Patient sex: M
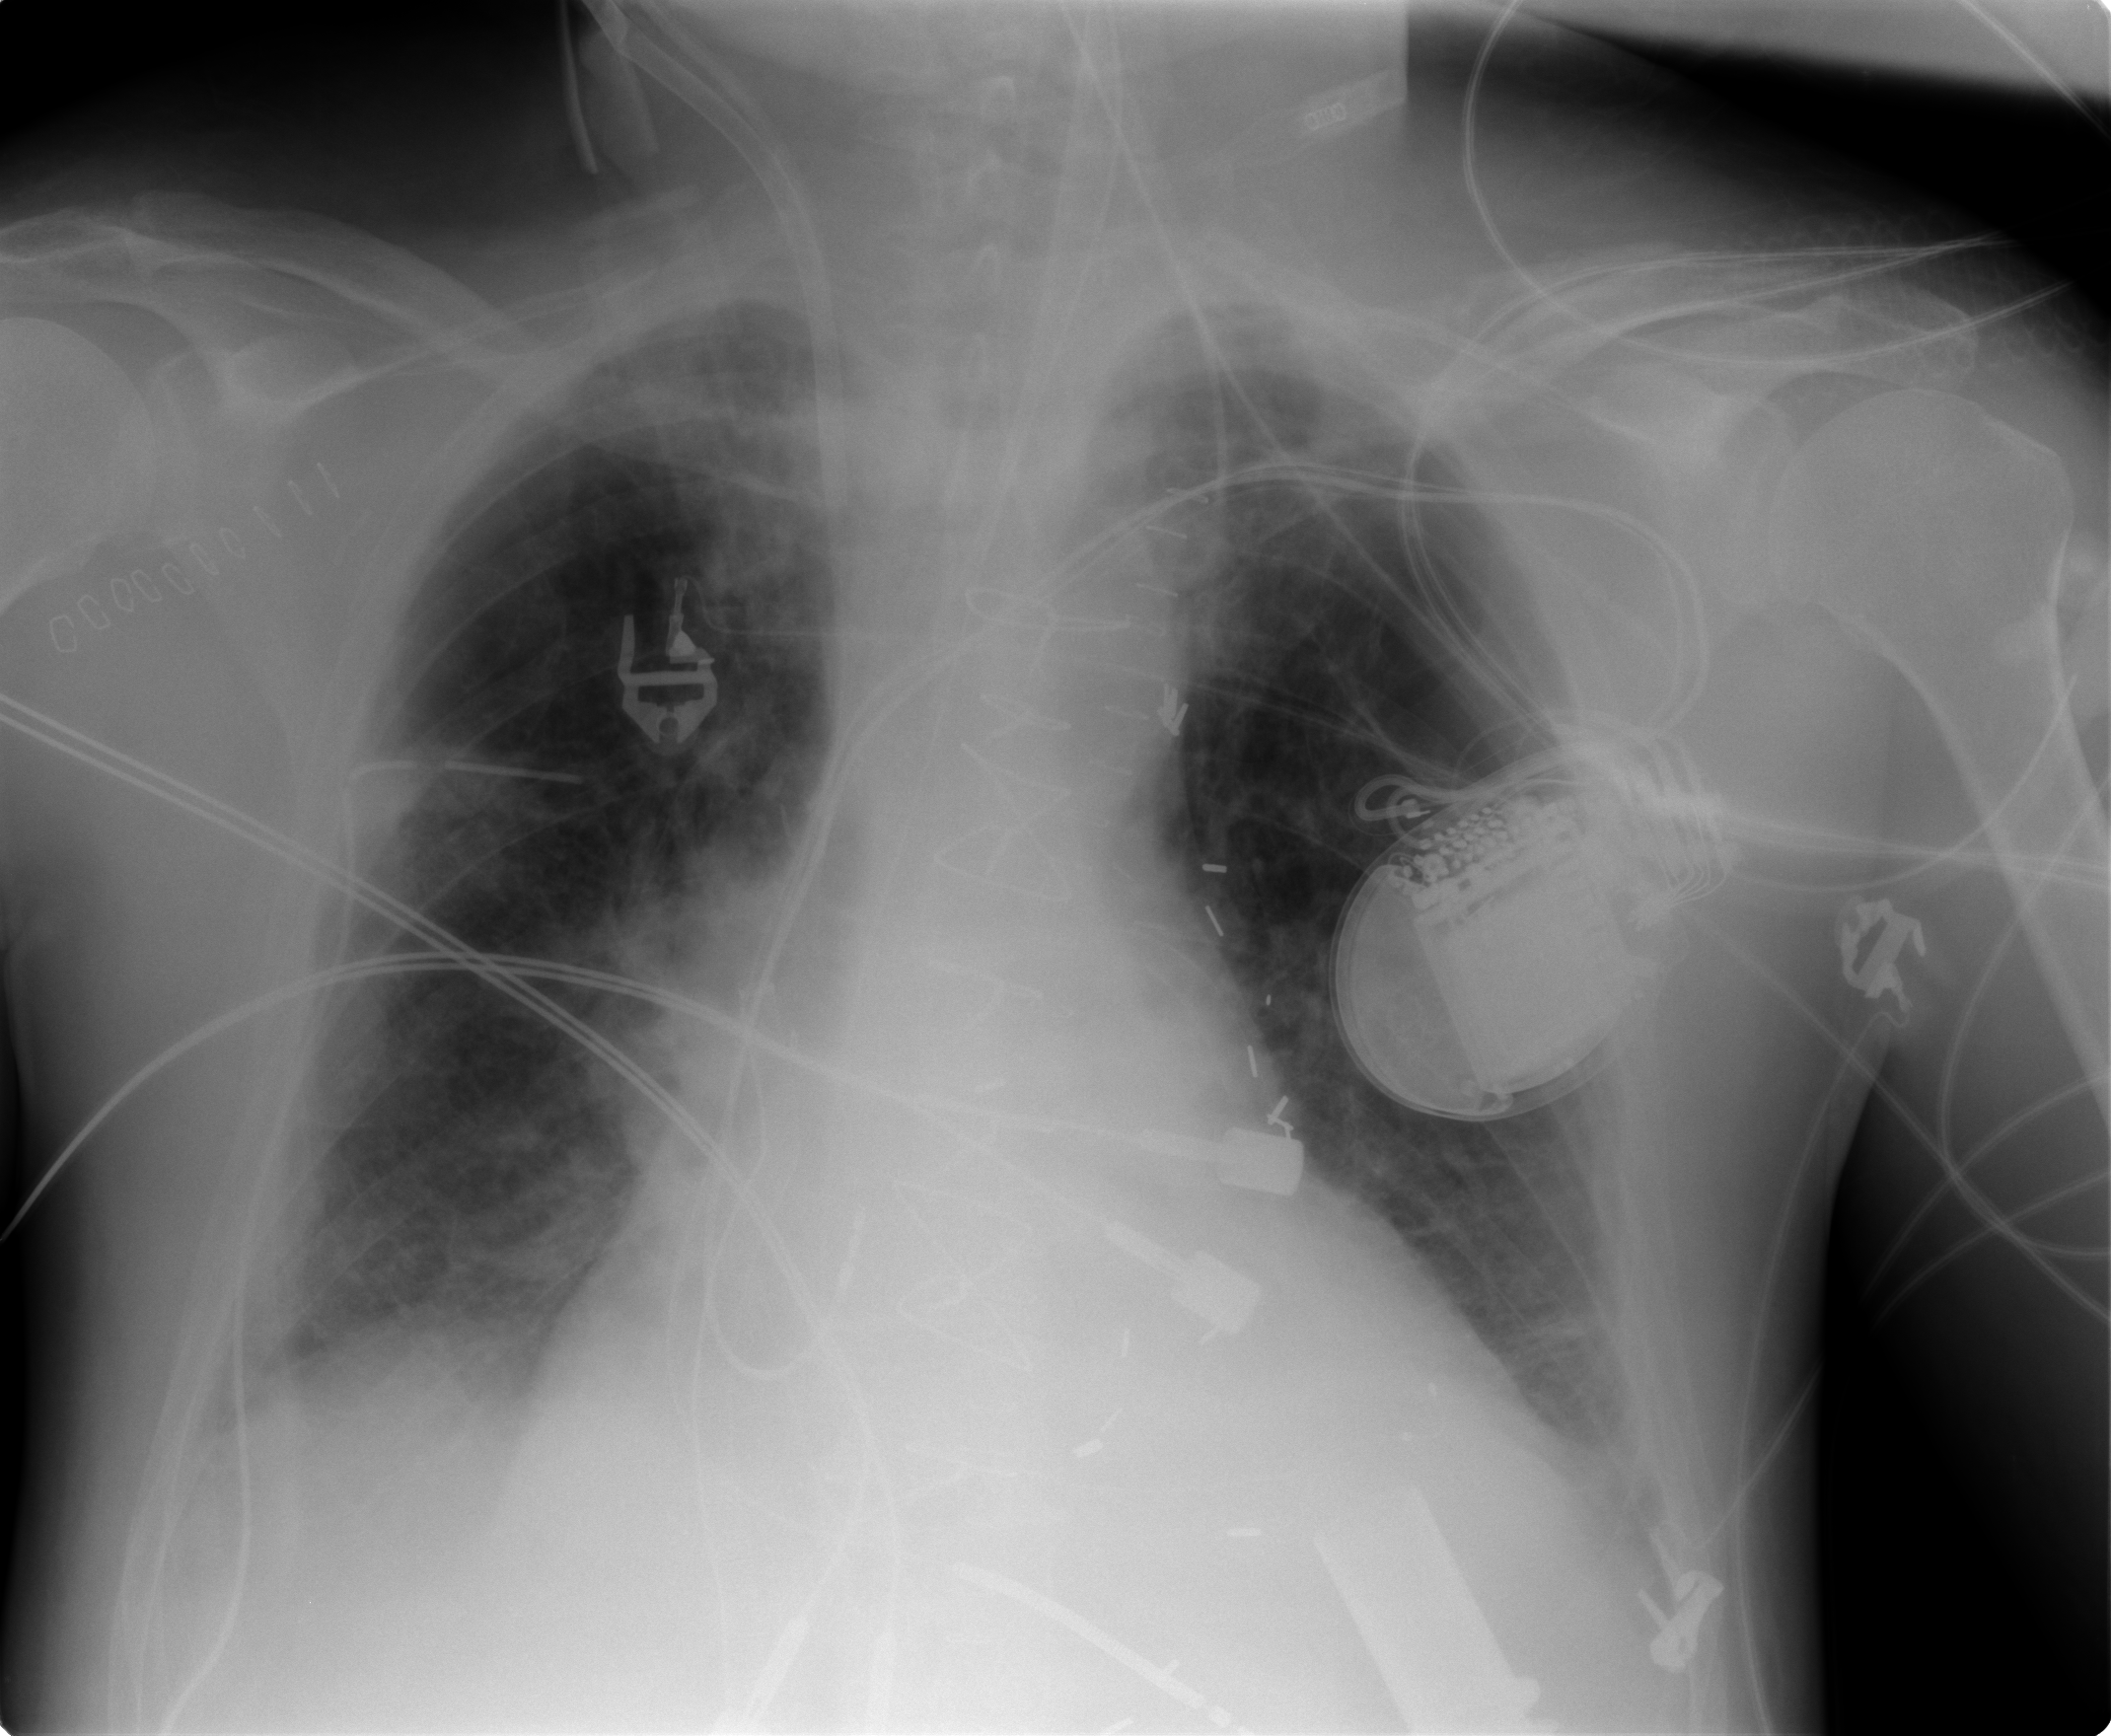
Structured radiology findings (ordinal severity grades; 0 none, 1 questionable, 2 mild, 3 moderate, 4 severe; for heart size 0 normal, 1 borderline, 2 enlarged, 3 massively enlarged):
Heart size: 2
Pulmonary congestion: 2
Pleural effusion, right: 2
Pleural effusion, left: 2
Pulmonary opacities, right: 2
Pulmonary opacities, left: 0
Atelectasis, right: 2
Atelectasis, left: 2